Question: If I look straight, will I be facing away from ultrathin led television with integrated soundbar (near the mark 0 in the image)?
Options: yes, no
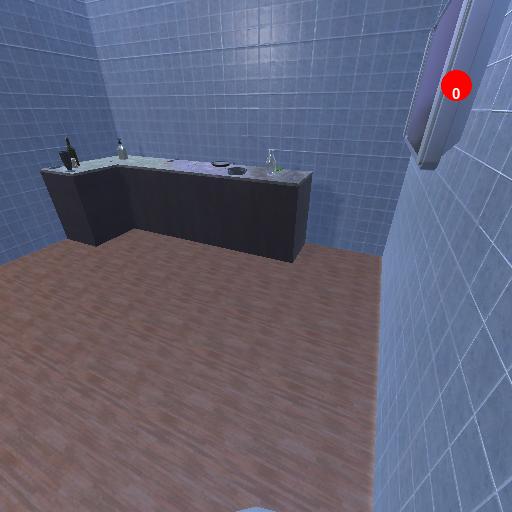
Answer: yes